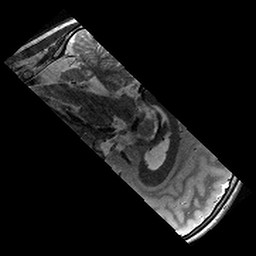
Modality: T2w
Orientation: sagittal
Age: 11
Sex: male
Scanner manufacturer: siemens
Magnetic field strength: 3 T
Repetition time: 9.23 s
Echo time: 0.067 s